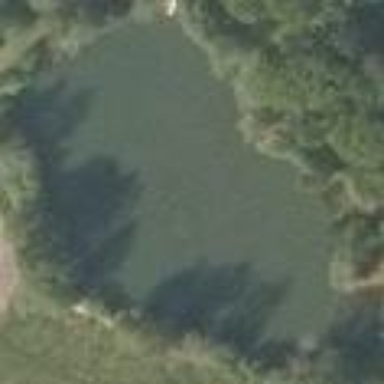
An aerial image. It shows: Peaceful pond surrounded by nature.